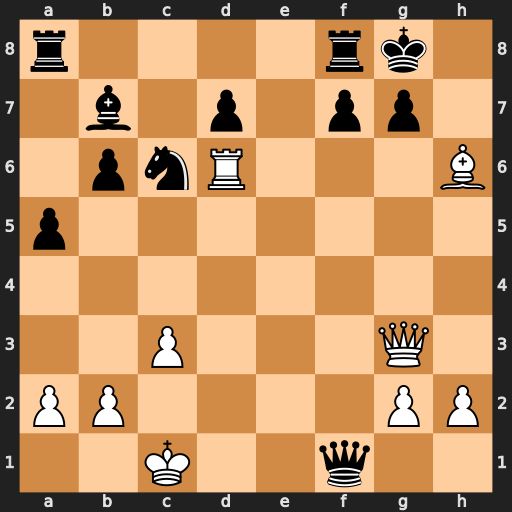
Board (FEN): r4rk1/1b1p1pp1/1pnR3B/p7/8/2P3Q1/PP4PP/2K2q2
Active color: w
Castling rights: -
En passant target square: -
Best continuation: Kd2 Qf2+ Qxf2